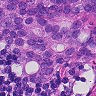
Metastatic tissue present: yes